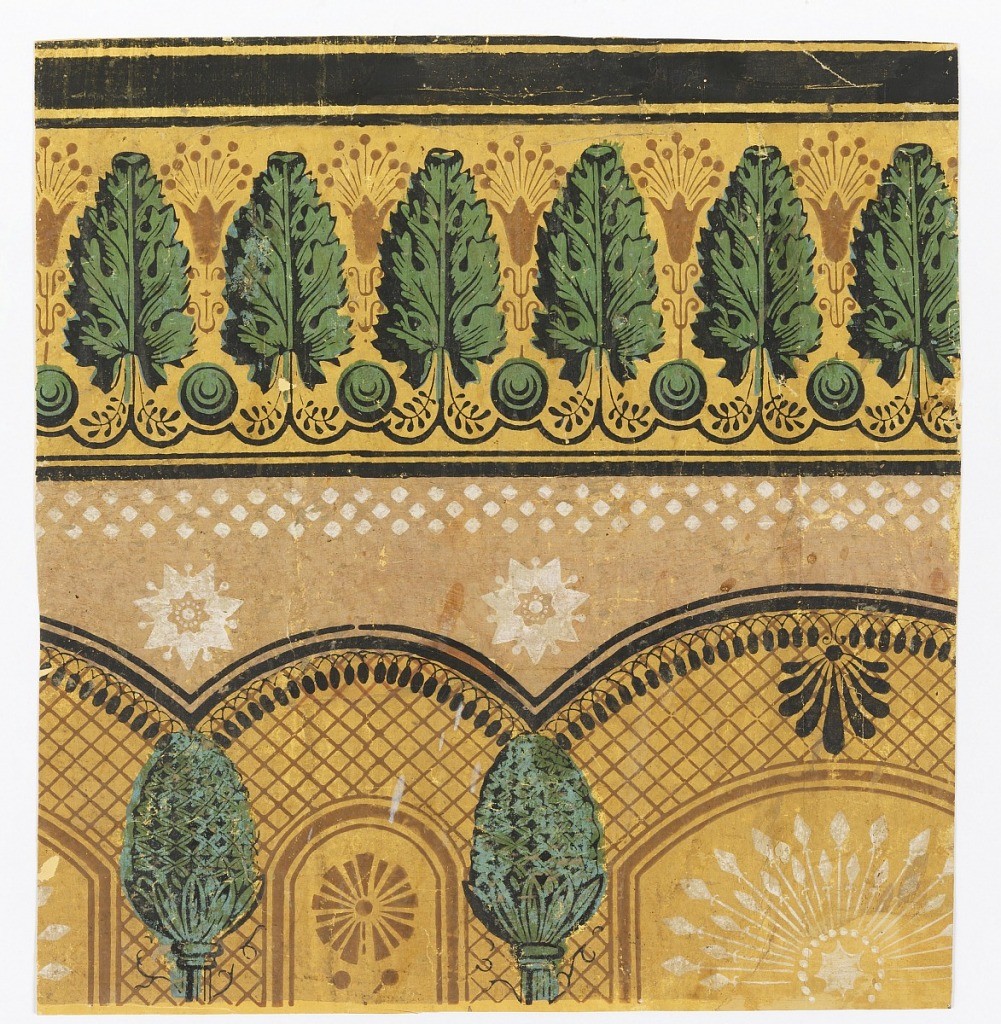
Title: Frieze
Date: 1810–20
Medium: Block-printed on handmade paper
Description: Vertical rectangle. Neutral yellow field. Across bottom, arcade of segmental arches of varying span, outlined in black and covered with intersecting diagonal lines, and separated by green pineapples. Across top, band of acanthus leaves, alternating with lotus blossoms in darker neutral yellow. Broad and narrow black bands across top.